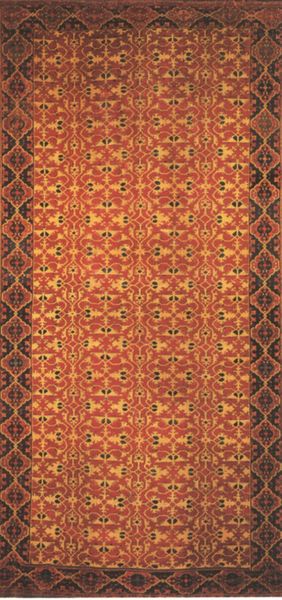
Titel: Der “Lotto” Teppich
Institution: Florenz, Bargello
Schlagwörter: gelb, ocker, blumen, braun, schwarz, rot, muster, ornament, teppich, lang, rahmen, gold, stoff, linien, rand, bordüre, symmetrie, floral, ramen, streifen, läufer, faden, glatt, gemustert, orient, orientalisch, geld, symmetrisch, tupfen, ornamental, quadrate, geometrisch, raute, rauten, schnörkel, arabisch, rechteckig, textil, wandbehang, islam, weben, arabeske, länglich, persisch, stoffbahn, maureske, flumen, aladdin